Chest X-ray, PA view. Patient: 66 years old, sex F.
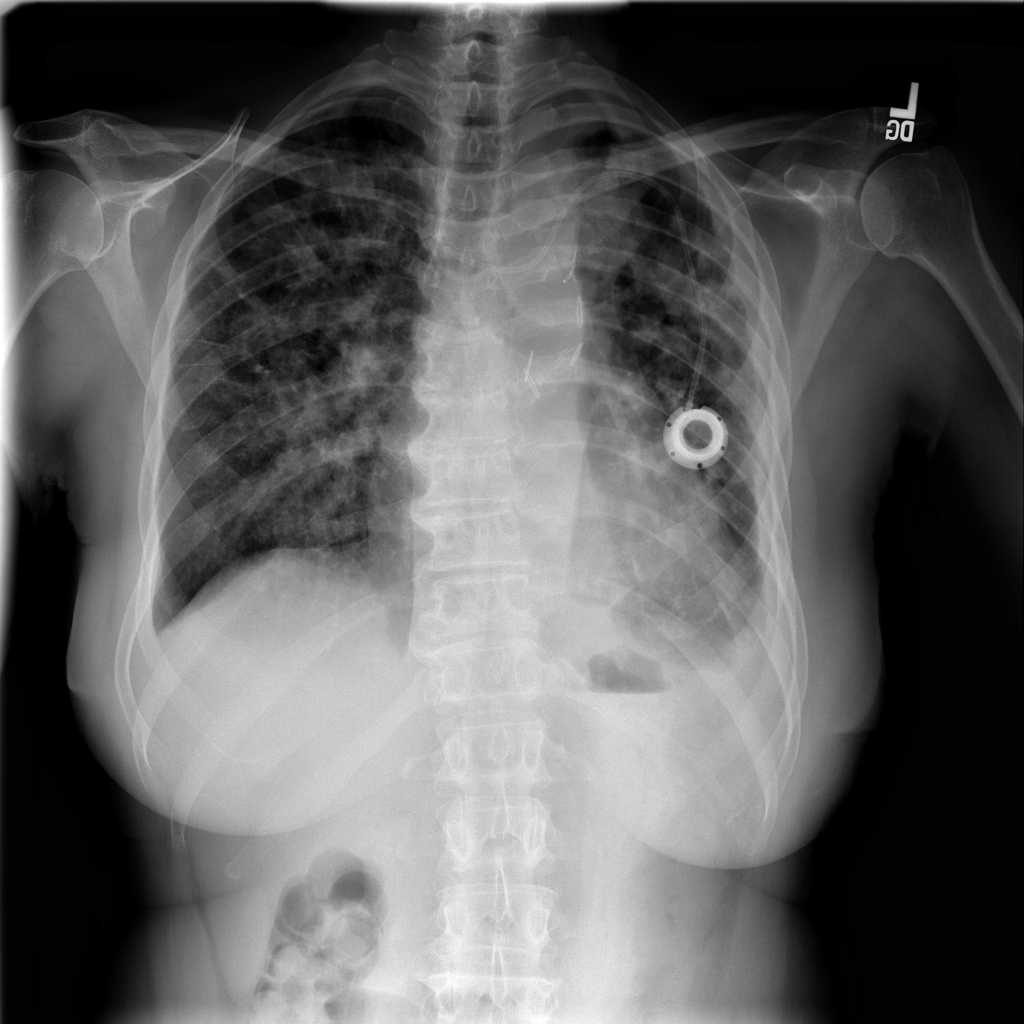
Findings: Infiltration